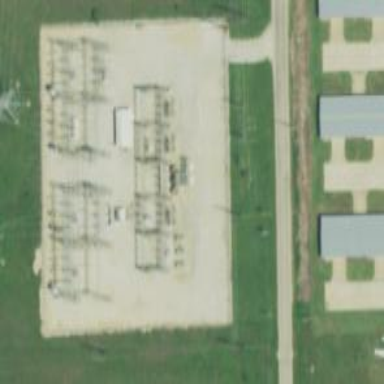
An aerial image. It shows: Substation surrounded by fence.